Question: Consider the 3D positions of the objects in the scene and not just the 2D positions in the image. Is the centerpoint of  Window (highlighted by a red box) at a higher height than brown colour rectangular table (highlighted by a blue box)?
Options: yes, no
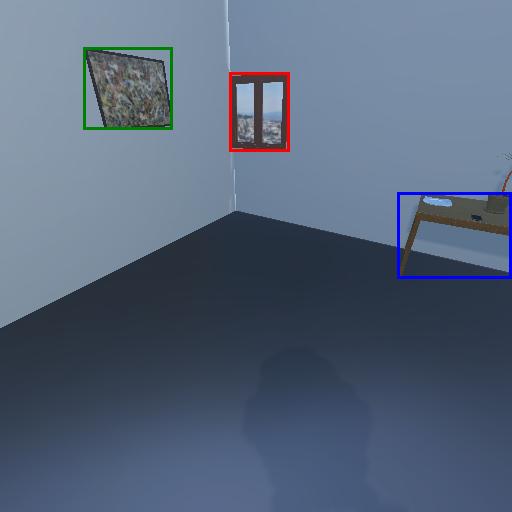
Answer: yes